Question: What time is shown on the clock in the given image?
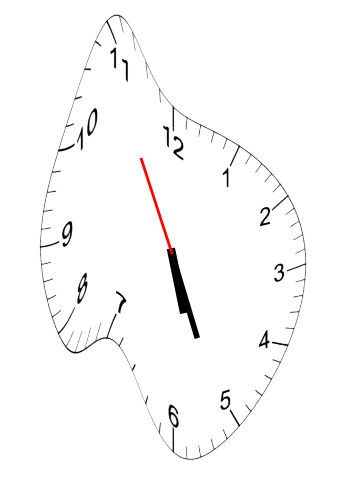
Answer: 05:25:55